Question: I've been trying search results for hours, but I can't get this figured out. Perhaps it isn't possible. I'm trying to change the tint color of the placeholder text and magnifying glass of a UISearchBar. I'm only targeting iOS 8.0+ if that matters. Here's my code and what it looks like now:
'''
let searchBar = UISearchBar()
searchBar.placeholder = "Search"
searchBar.searchBarStyle = UISearchBarStyle.Minimal
searchBar.tintColor = UIColor.whiteColor()
'''

I'd like for the search and magnifying glass to be white, or perhaps a dark green.
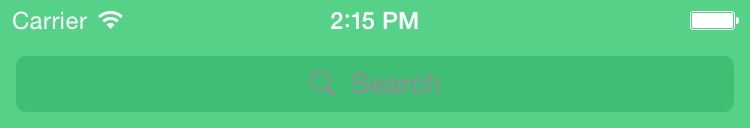
Answer: If you have a custom image you could use, you can set the image and change the placeholder text color using something similar to the following:
'''
[searchBar setImage:[UIImage imageNamed:@"SearchWhite"] forSearchBarIcon:UISearchBarIconSearch state:UIControlStateNormal];
UITextField *searchTextField = [searchBar valueForKey:@"_searchField"];
if ([searchTextField respondsToSelector:@selector(setAttributedPlaceholder:)]) {
UIColor *color = [UIColor purpleColor];
[searchTextField setAttributedPlaceholder:[[NSAttributedString alloc] initWithString:@"Search" attributes:@{NSForegroundColorAttributeName: color}]];
}
'''
In that example I used purpleColor, instead you can use the '+ (UIColor *)colorWithRed:(CGFloat)red green:(CGFloat)green blue:(CGFloat)blue alpha:(CGFloat)alpha' method to create your custom dark green color.
EDIT: I just realized you were writing it in swift... duh. Quickly typed this out so I didn't leave the answer in just Obj-C.
'''
searchBar.setImage(UIImage(named: "SearchWhite"), forSearchBarIcon: UISearchBarIcon.Search, state: UIControlState.Normal);
var searchTextField: UITextField? = searchBar.valueForKey("searchField") as? UITextField
if searchTextField!.respondsToSelector(Selector("attributedPlaceholder")) {
var color = UIColor.purpleColor()
let attributeDict = [NSForegroundColorAttributeName: UIColor.purpleColor()]
searchTextField!.attributedPlaceholder = NSAttributedString(string: "search", attributes: attributeDict)
}
'''
'''
var searchTextField: UITextField? = searchBar.value(forKey: "searchField") as? UITextField
if searchTextField!.responds(to: #selector(getter: UITextField.attributedPlaceholder)) {
let attributeDict = [NSForegroundColorAttributeName: UIColor.white]
searchTextField!.attributedPlaceholder = NSAttributedString(string: "Search", attributes: attributeDict)
}
'''